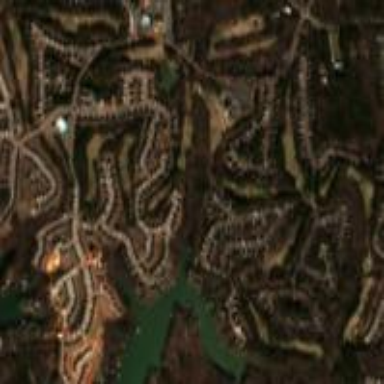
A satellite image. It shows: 18-hole golf course classified as leisure land.